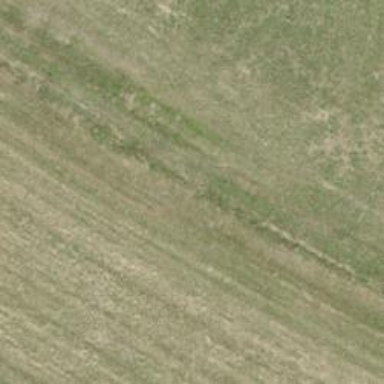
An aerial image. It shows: Track with very rough surface.